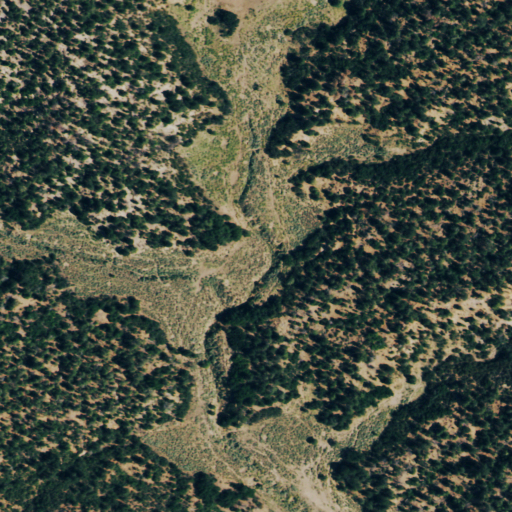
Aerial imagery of valley in Colorado named West Fork Horse Canyon containing evergreen forest, shrub, and deciduous forest